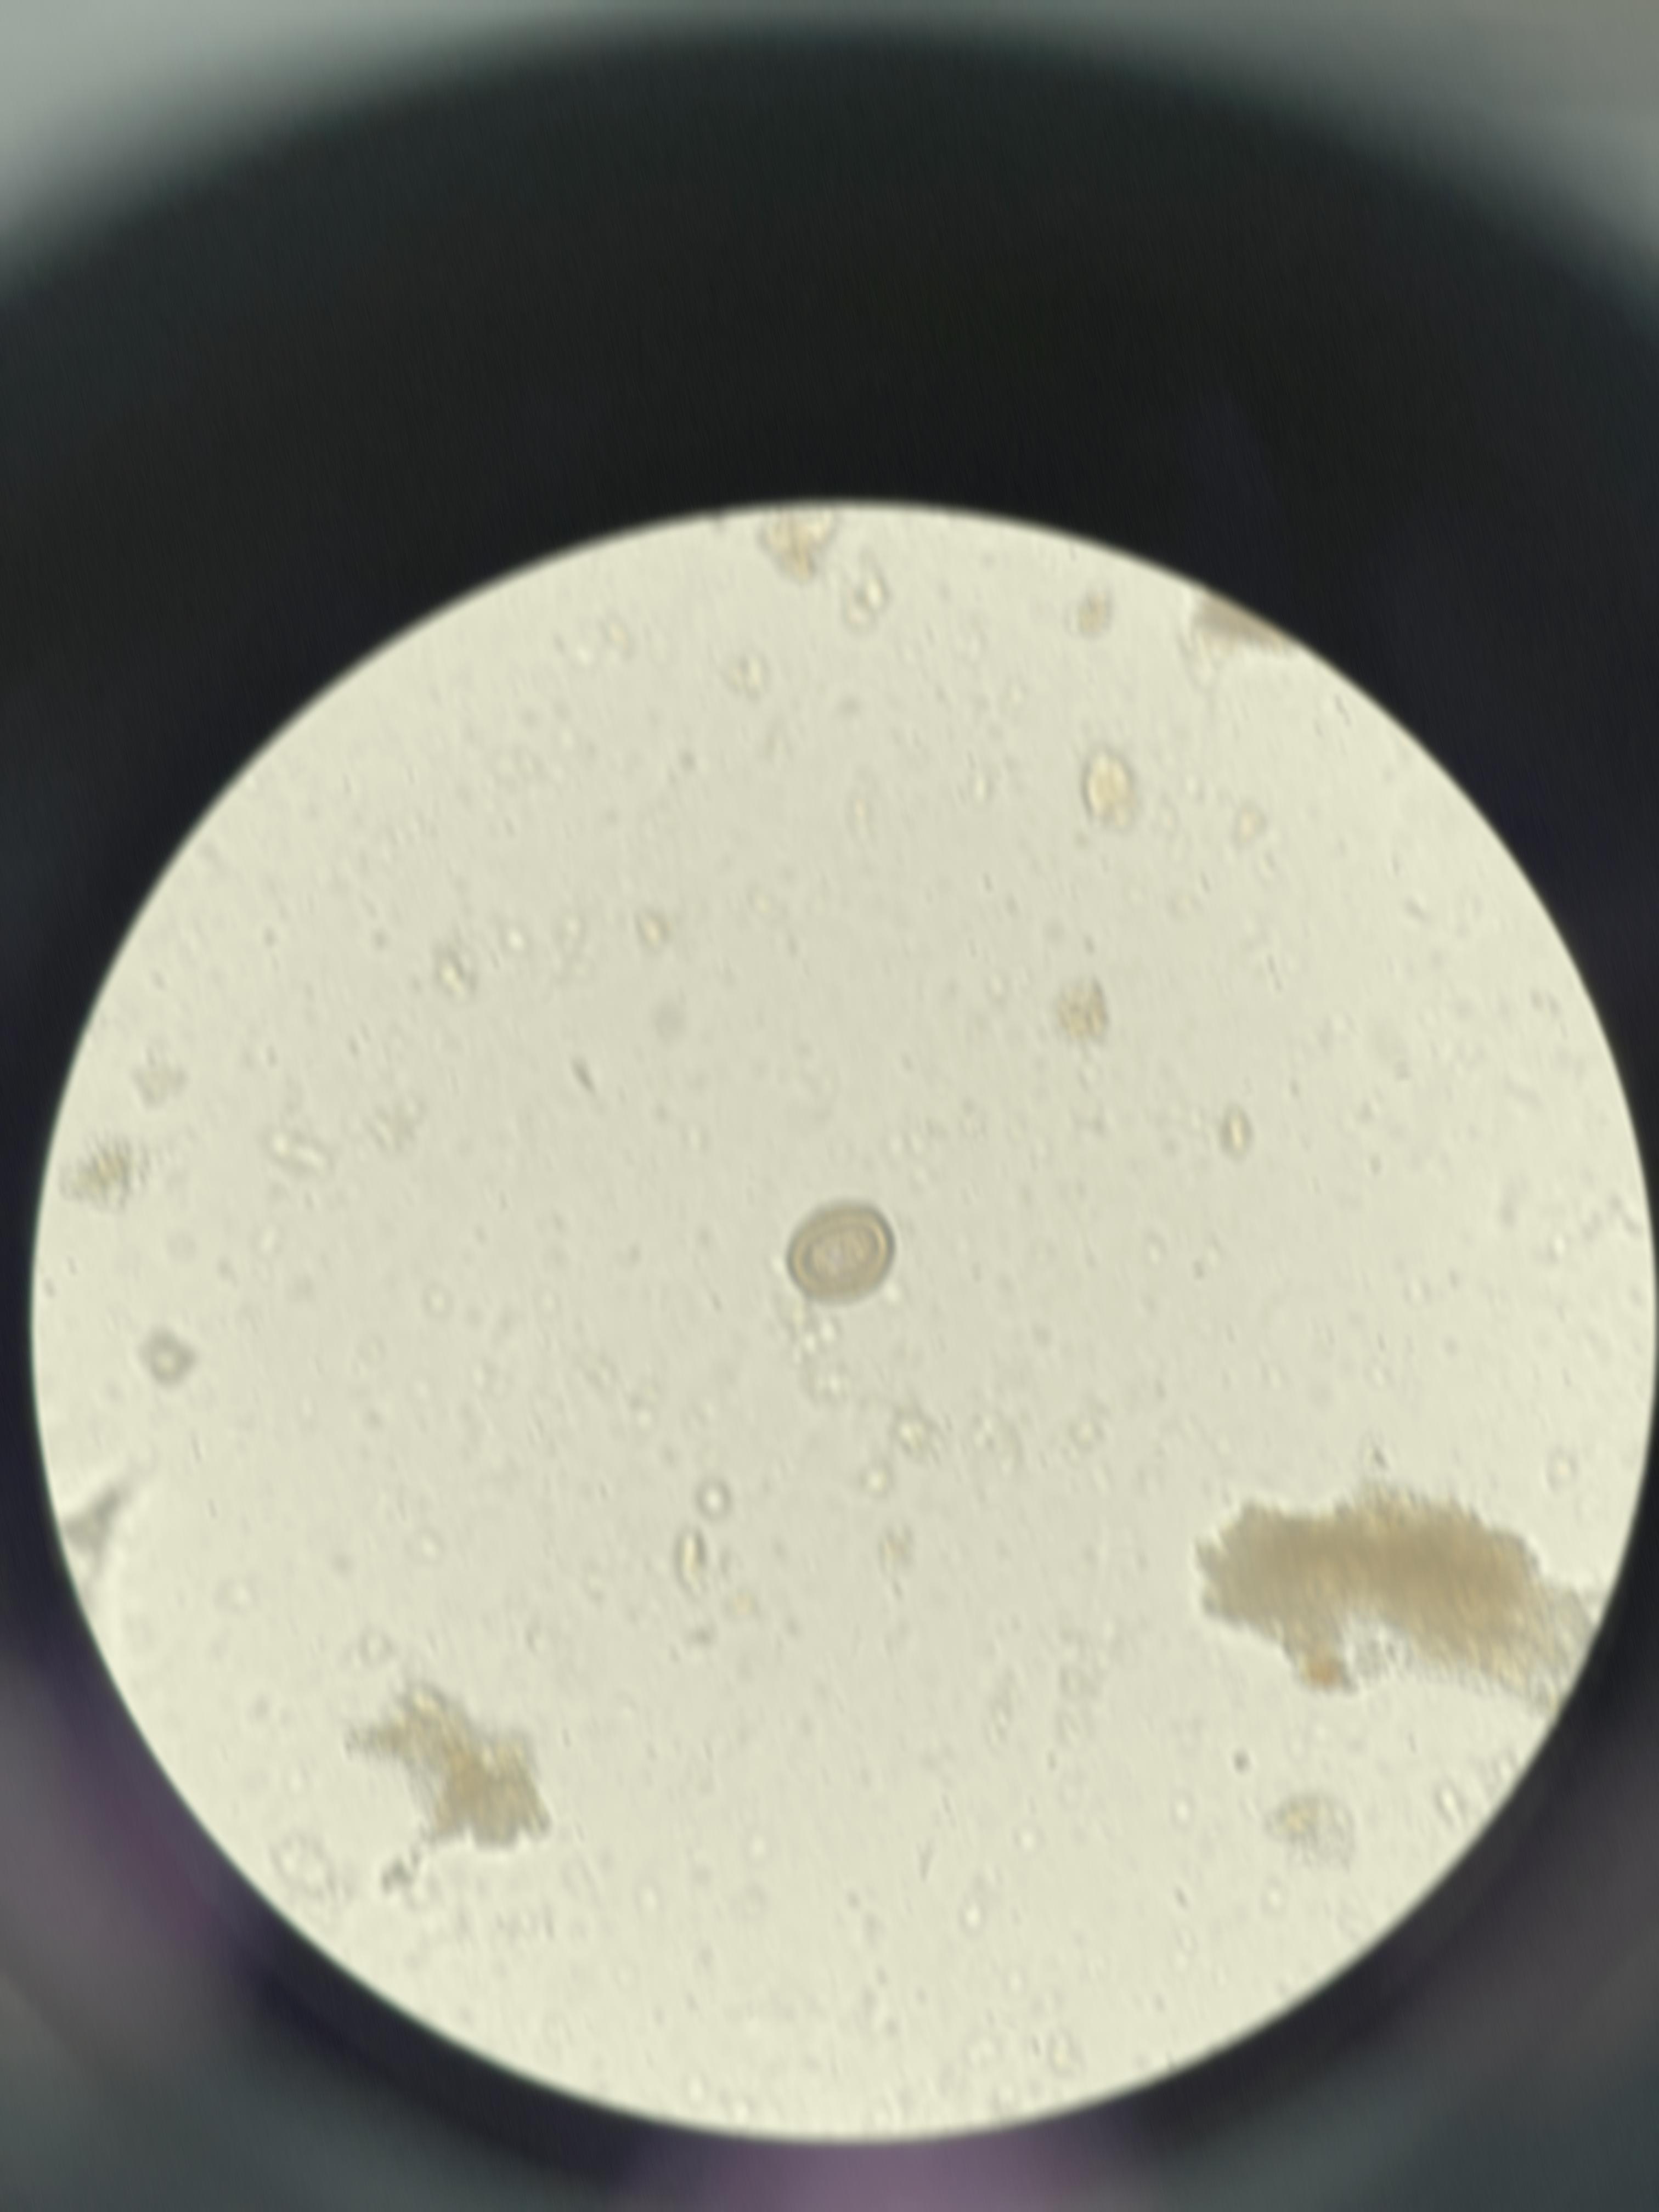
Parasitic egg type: Taenia spp. egg